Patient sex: F
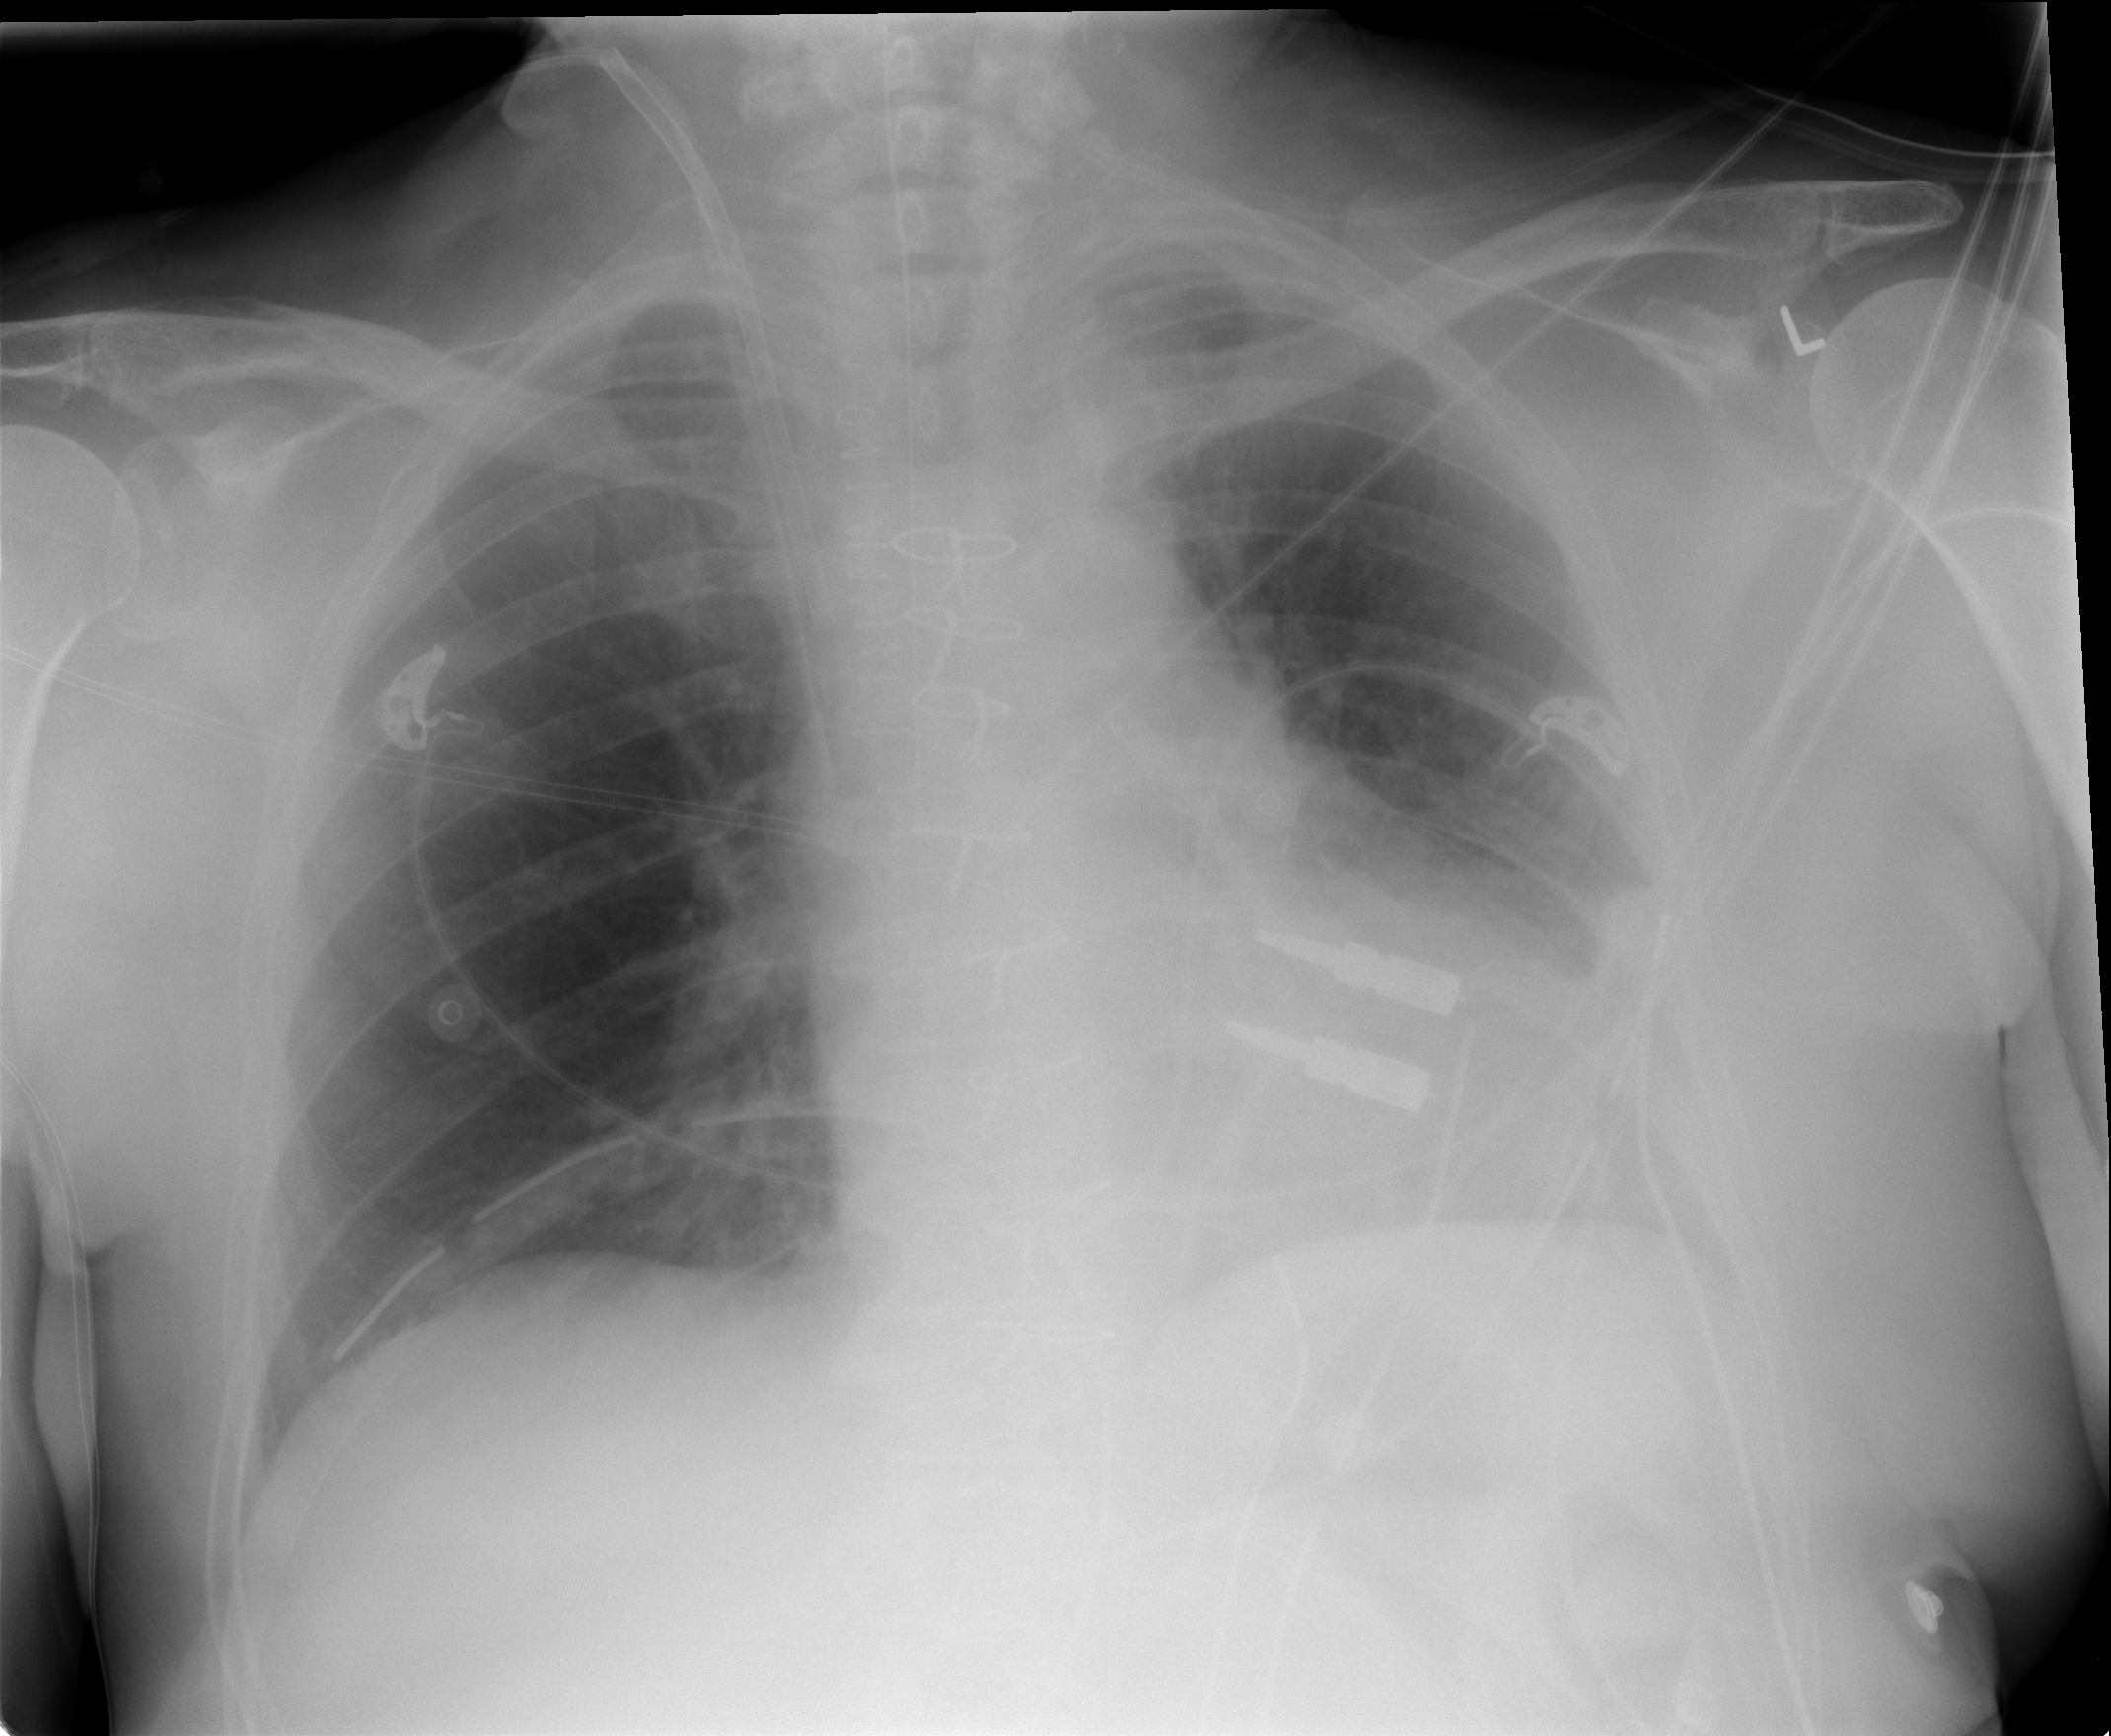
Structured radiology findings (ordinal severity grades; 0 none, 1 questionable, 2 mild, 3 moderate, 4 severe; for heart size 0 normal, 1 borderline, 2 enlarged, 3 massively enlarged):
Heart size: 1
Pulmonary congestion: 1
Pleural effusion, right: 0
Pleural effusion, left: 0
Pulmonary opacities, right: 0
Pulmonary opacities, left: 0
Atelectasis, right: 0
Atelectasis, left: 2